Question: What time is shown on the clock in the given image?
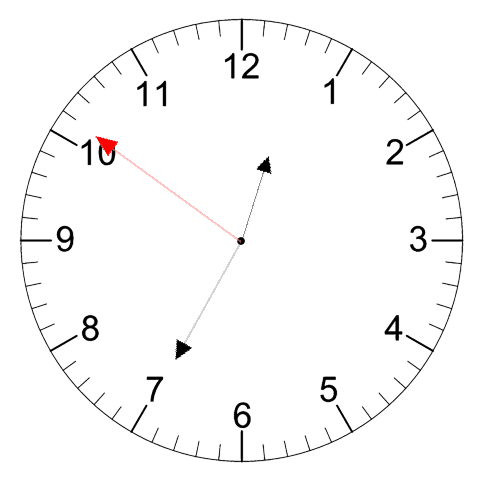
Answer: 12:34:51